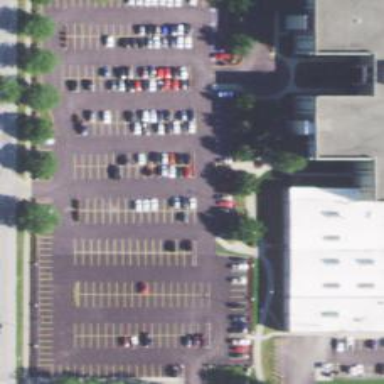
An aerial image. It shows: Parking area.